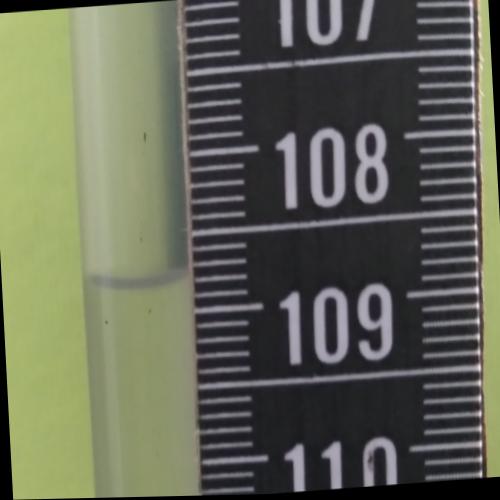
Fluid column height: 108.8 cm